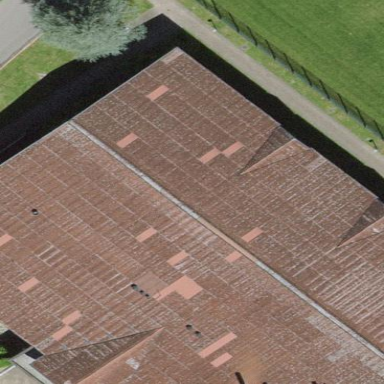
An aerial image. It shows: Sports centre building.